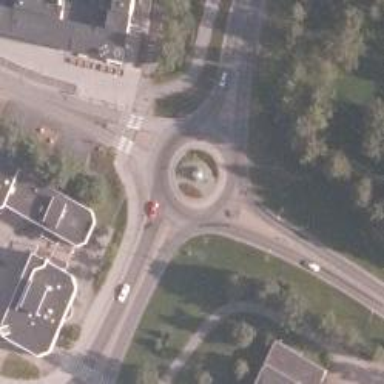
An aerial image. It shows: Secondary road with asphalt surface leading to roundabout.